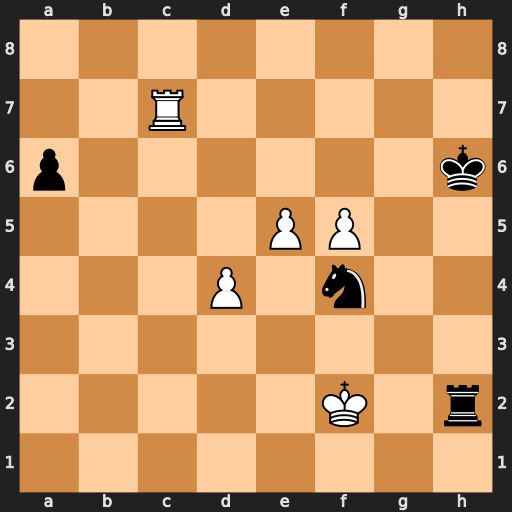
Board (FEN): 8/2R5/p6k/4PP2/3P1n2/8/5K1r/8
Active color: w
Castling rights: -
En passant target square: -
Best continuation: Kg3 Rd2 Kxf4